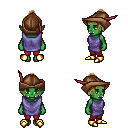
a pixel art fantasy rpg character, female body template, orc, green skin, chain tabard jacket, red pants, brown short topknot hairstyle, leather cap, gold boots, four views (front, back, left, right), 2x2 character sprite sheet, small pixel art, hard edges, no anti-aliasing